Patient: sex F, age 22
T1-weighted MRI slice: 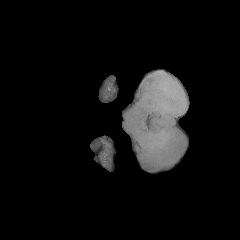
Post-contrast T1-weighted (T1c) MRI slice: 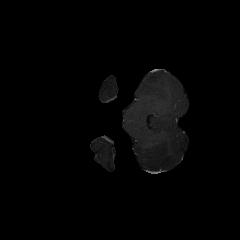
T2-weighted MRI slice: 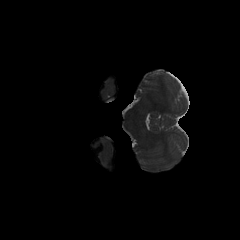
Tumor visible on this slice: no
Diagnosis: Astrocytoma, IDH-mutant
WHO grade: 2